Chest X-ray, PA view. Patient: 19 years old, sex F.
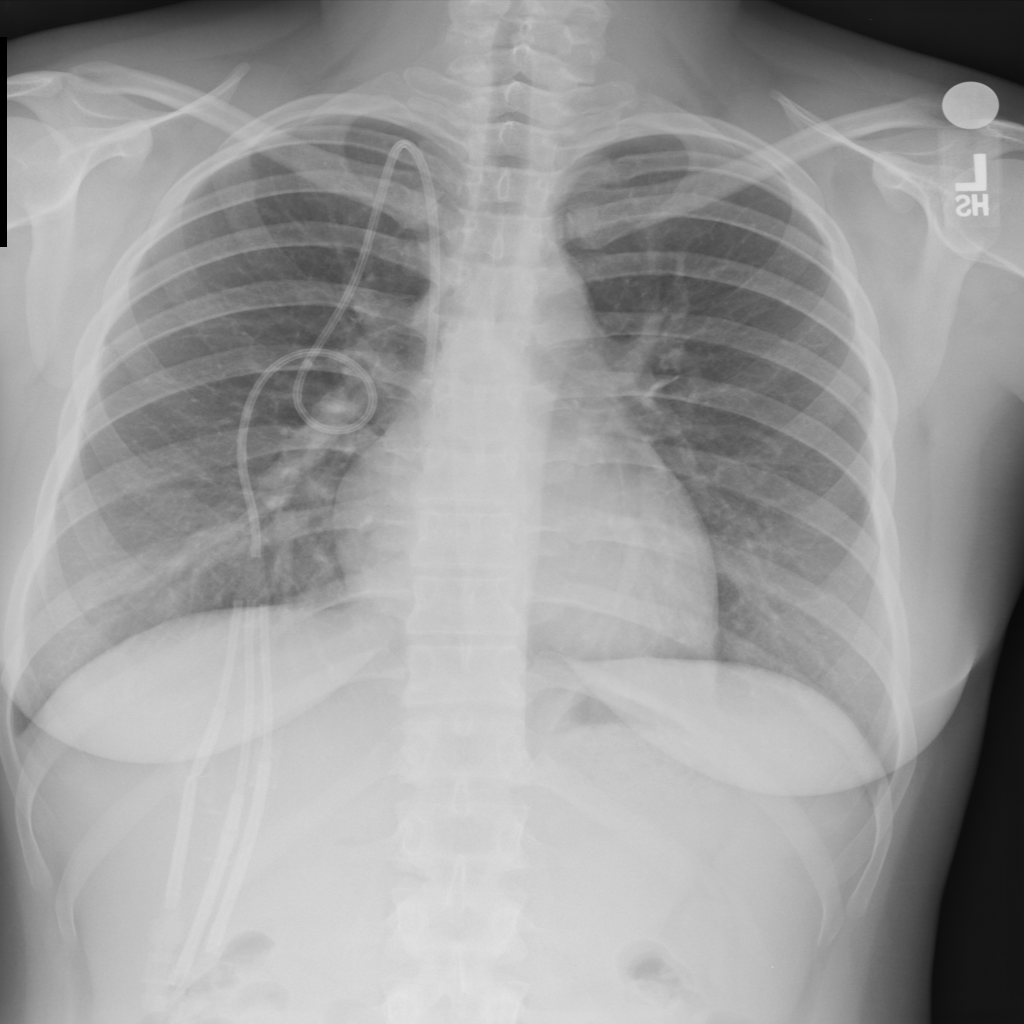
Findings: No Finding